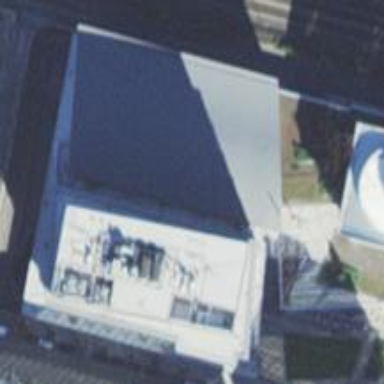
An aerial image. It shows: Part of building.